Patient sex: F
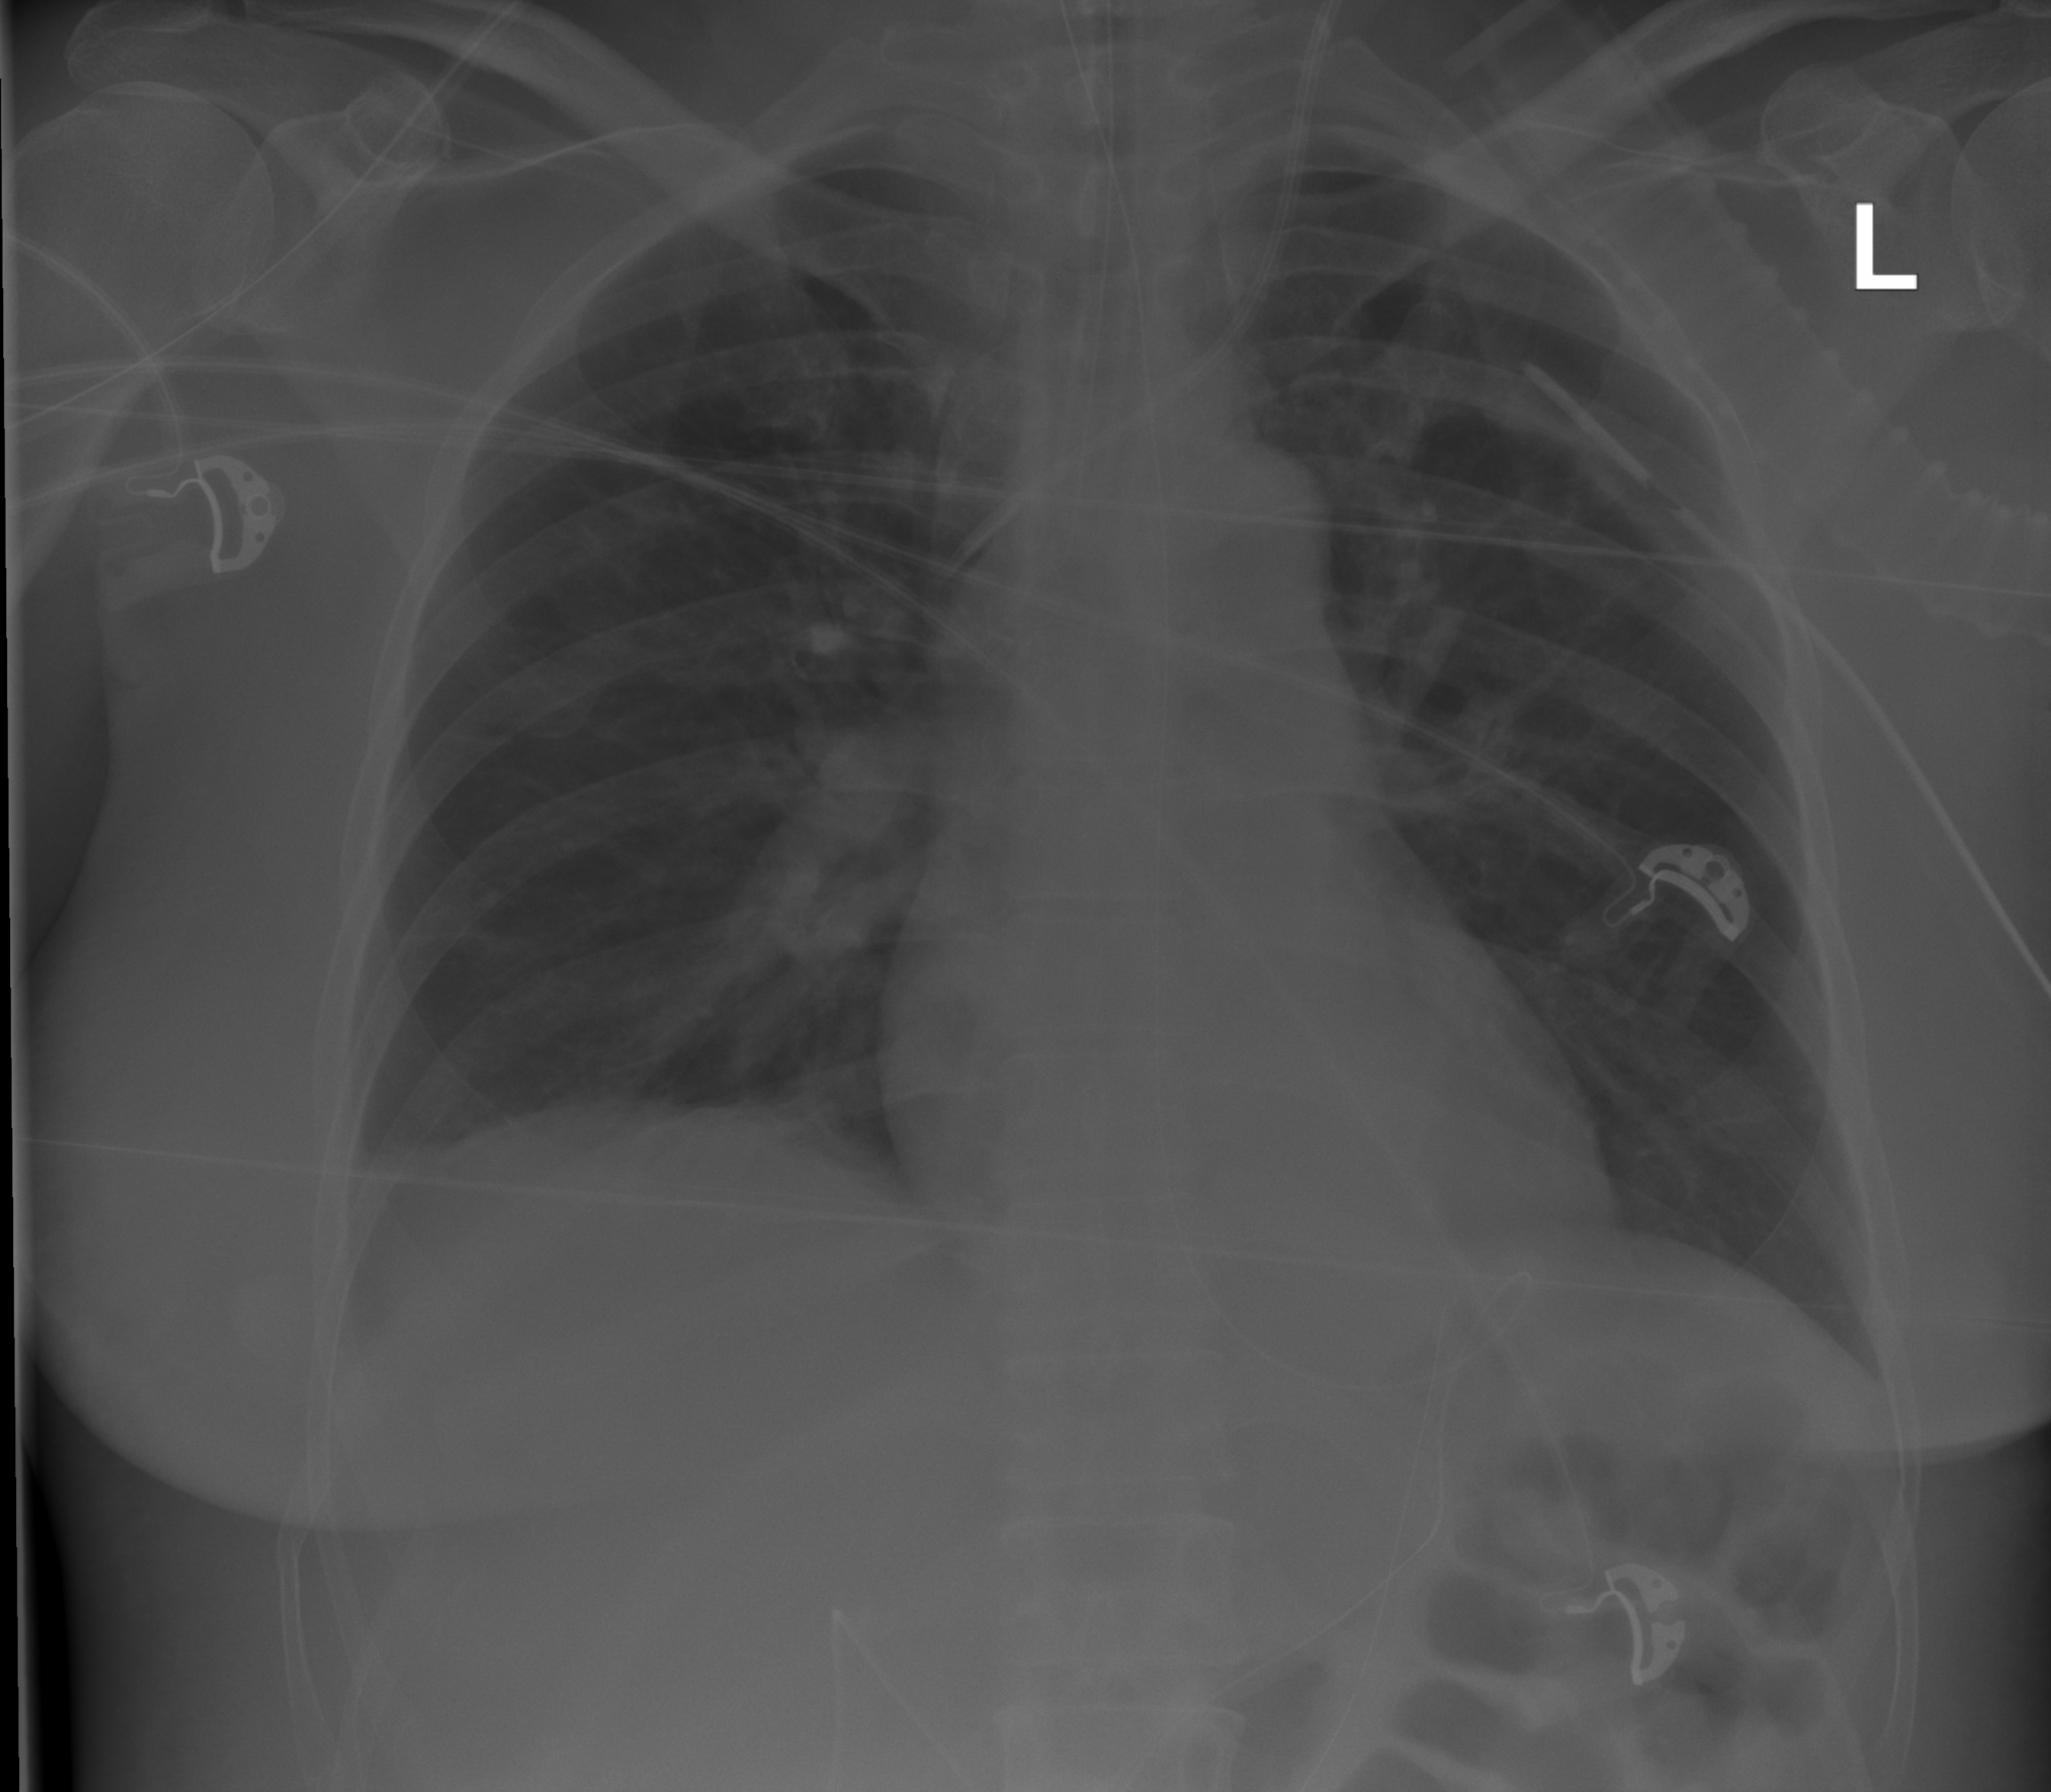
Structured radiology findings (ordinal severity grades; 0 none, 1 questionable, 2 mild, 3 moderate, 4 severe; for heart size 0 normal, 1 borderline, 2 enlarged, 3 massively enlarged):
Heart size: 0
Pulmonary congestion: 0
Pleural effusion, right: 2
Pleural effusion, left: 0
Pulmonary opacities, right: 2
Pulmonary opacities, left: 0
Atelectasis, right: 0
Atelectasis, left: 0